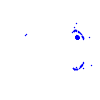
Particle: kaon